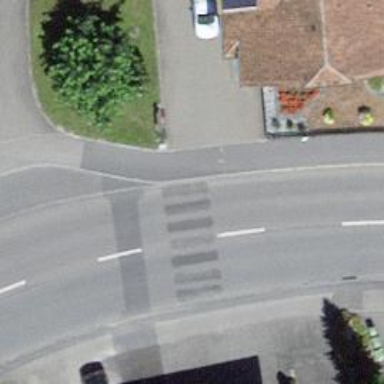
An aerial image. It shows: Zebra crossing on the road.